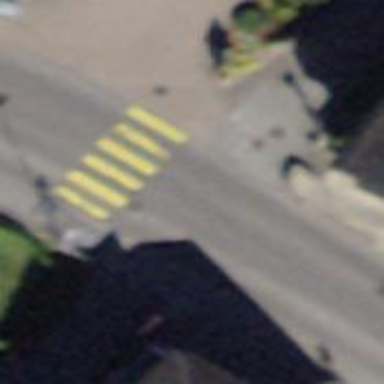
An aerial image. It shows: Zebra crossing on the road.